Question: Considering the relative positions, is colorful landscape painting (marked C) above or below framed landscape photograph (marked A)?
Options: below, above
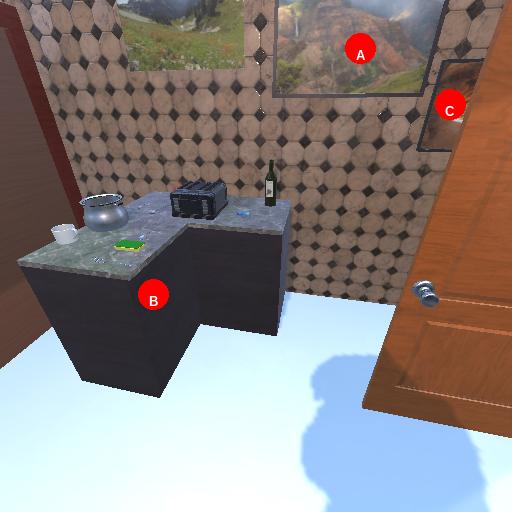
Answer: below